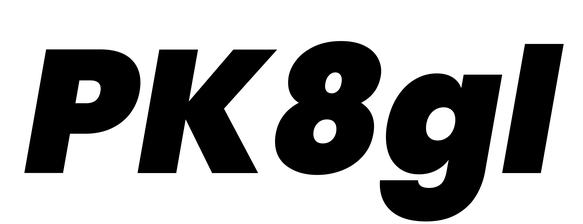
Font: Poppins-BlackItalic